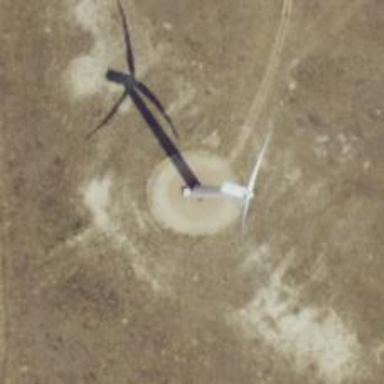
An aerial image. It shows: Wind power generator with wind turbines.